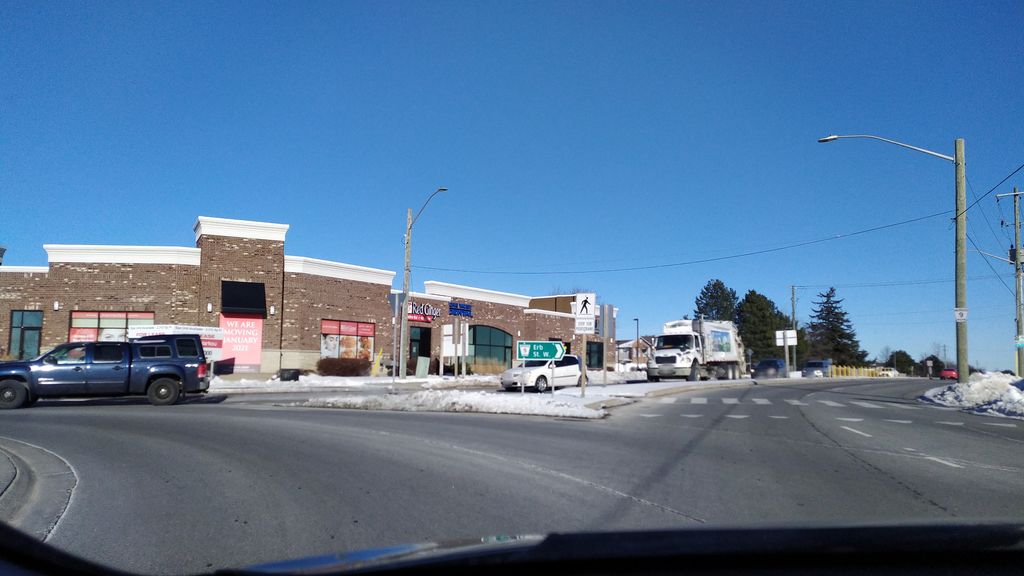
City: kitchener-waterloo